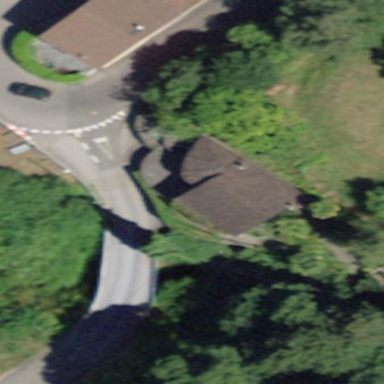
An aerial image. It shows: Detached building.